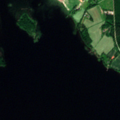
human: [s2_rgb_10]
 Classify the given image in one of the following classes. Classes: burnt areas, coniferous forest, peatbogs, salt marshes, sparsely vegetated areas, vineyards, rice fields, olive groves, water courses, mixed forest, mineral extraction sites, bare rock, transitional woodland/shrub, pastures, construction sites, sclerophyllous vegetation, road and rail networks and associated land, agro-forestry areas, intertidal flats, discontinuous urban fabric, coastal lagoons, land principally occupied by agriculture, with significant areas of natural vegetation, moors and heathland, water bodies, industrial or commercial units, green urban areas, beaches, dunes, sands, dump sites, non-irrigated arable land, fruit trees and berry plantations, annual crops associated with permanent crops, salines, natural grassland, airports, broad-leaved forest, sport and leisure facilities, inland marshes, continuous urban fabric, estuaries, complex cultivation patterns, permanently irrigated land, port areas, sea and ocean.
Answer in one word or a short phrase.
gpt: non-irrigated arable land, land principally occupied by agriculture, with significant areas of natural vegetation, mixed forest, inland marshes, water bodies